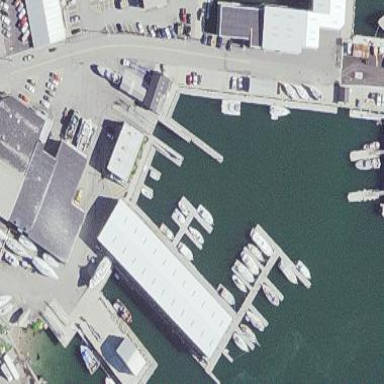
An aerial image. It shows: Marina on leisure land.